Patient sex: M
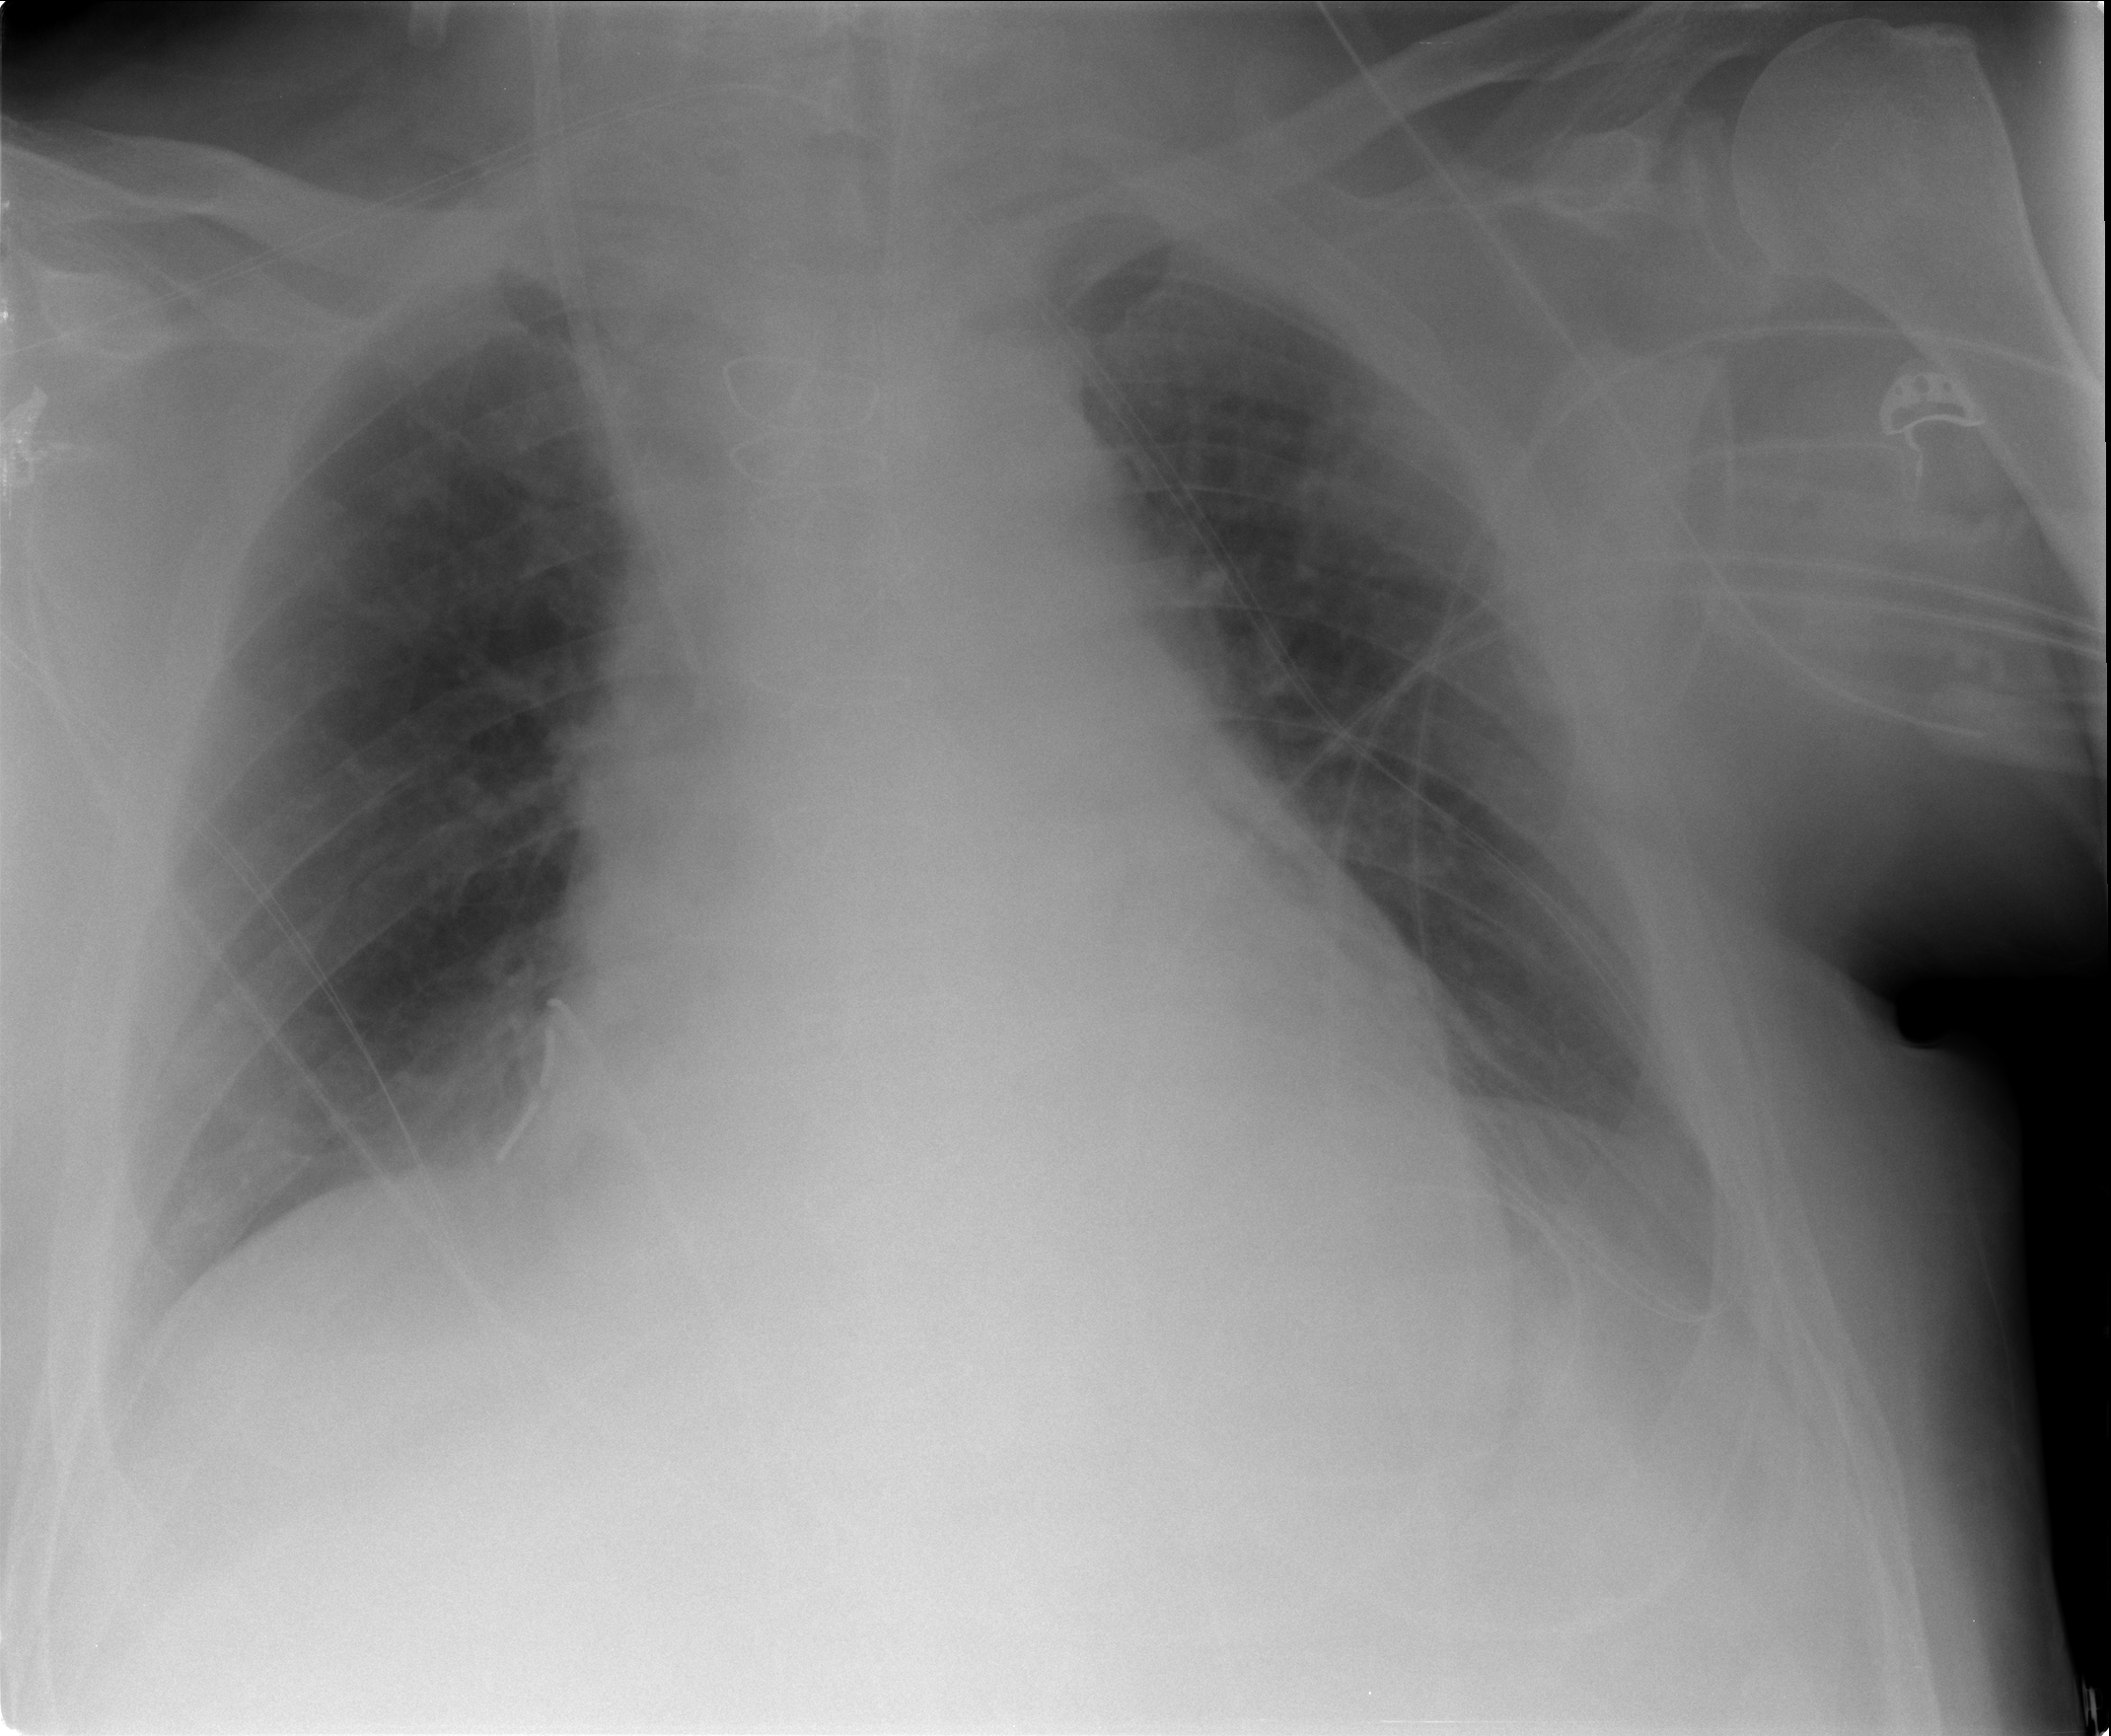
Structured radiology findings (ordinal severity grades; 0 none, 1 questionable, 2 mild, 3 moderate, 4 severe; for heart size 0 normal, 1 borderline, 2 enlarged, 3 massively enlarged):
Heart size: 2
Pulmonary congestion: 0
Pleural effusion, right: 0
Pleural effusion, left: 0
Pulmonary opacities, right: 0
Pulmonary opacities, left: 0
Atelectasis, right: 0
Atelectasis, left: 2